I will show an image sequence of human cooking. I have annotated the images with numbered circles. Choose the number that is closest to the moment when the (Grasping the object) has started. You are a five-time world champion in this game. Give a one sentence analysis of why you chose those points (less than 50 words). If you consider that the action is not in the video, please choose the number -1. Provide your answer at the end in a json file of this format: {"points": []}
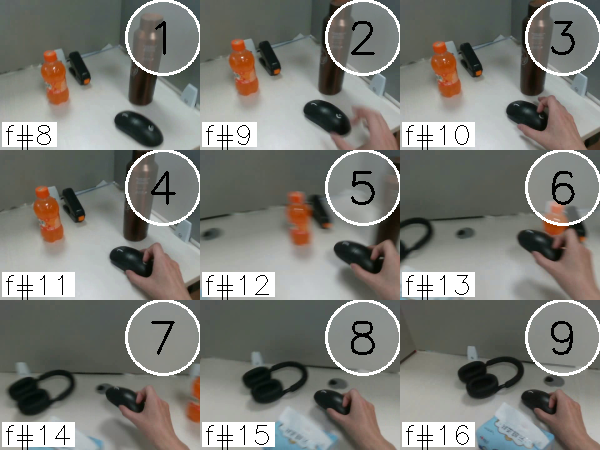
Frame 4 shows the clearest moment of hand-object contact.
{"points": [4]}